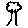
Label: tree